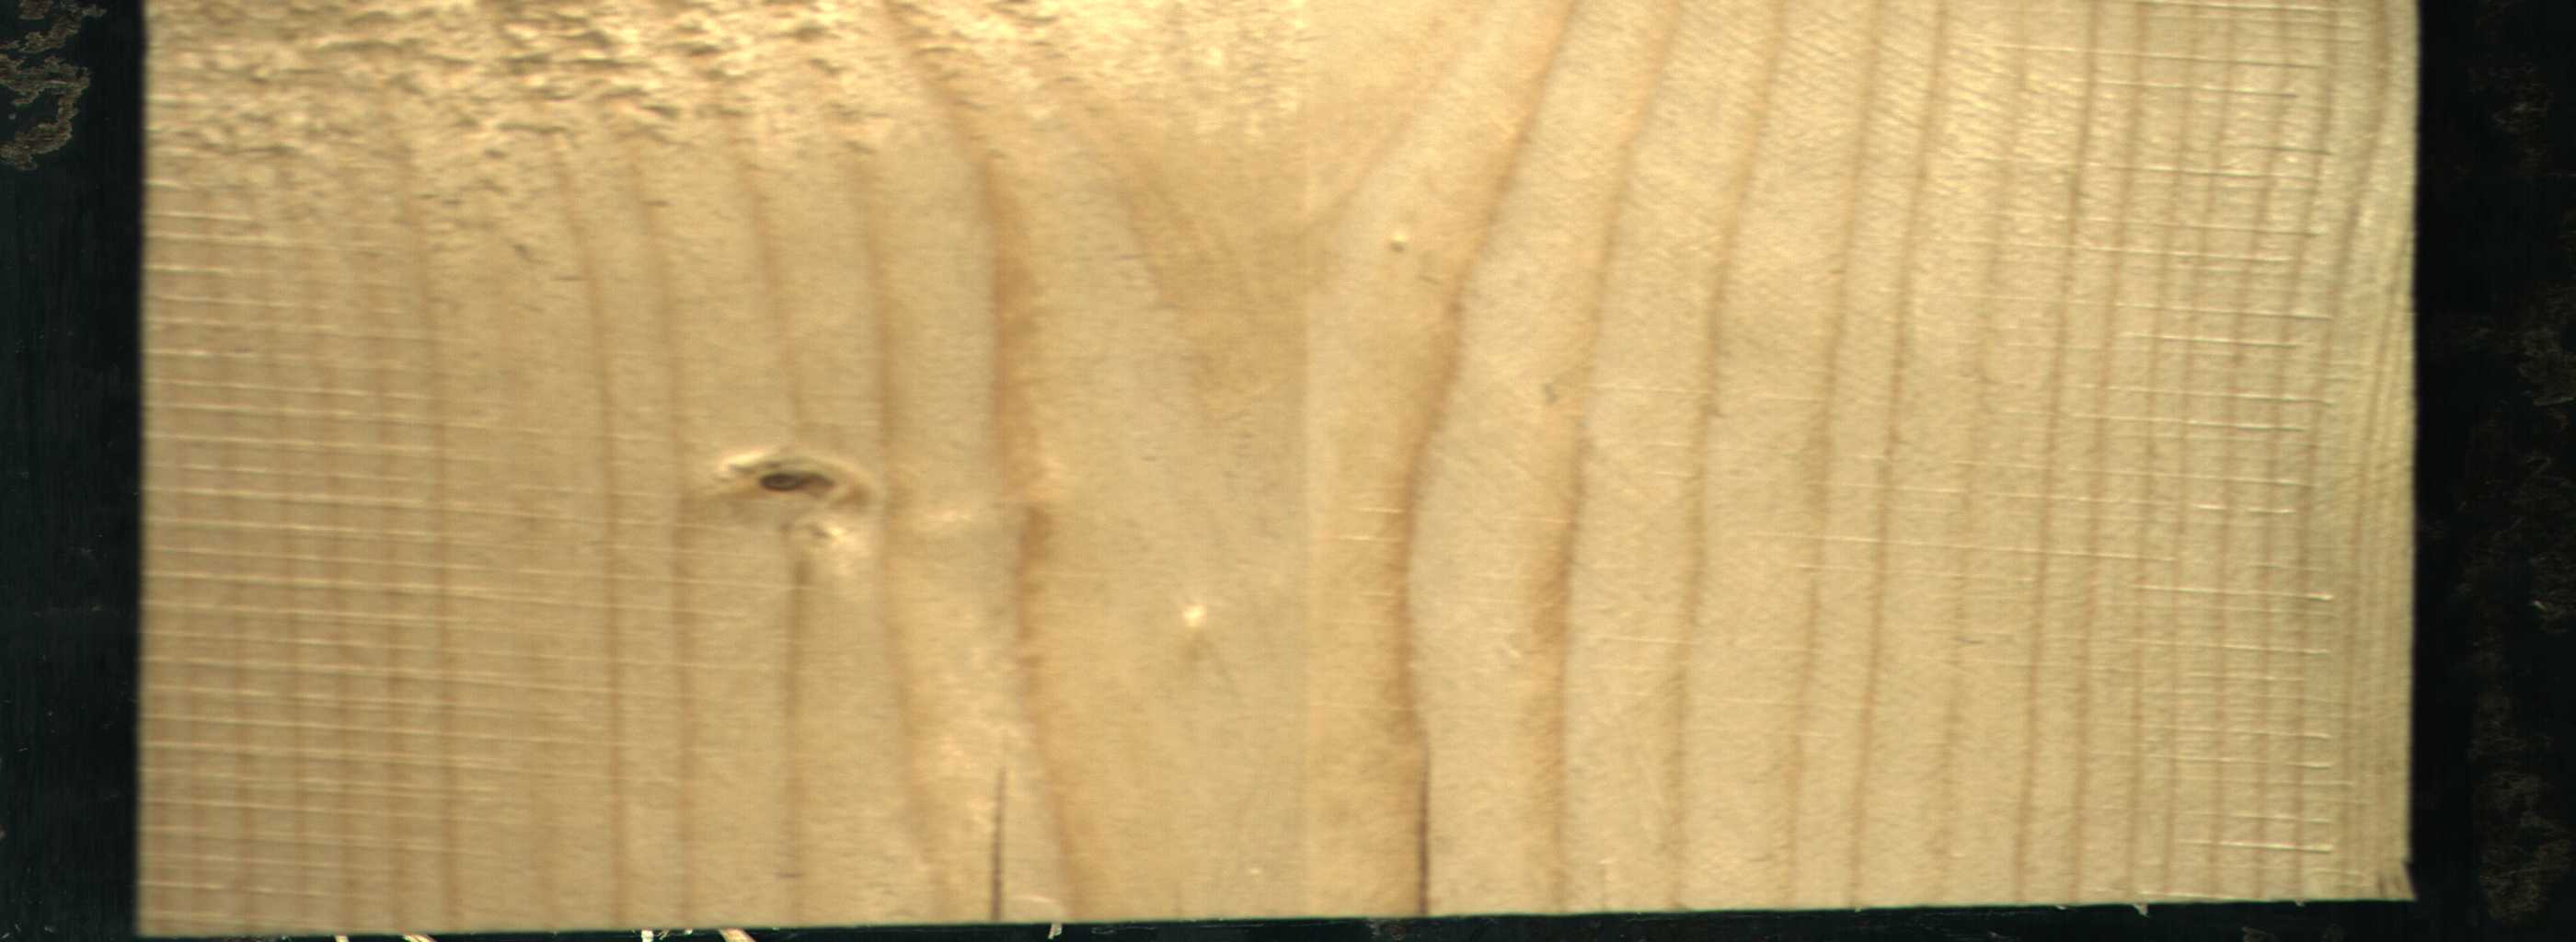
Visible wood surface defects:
Crack
Crack
Live_Knot